Question: I have a form in my application that opens to allow a user to enter a time by either clicking on an up or down button for each digit (hour, minute, second) or directly entering the digits with a keyboard. Here is a capture of the form:

I am trying to code an event handler attached to the 'MouseDown' event that will delay for two seconds, then begin incrementing the digit up or down (depending on the button held down) until the the button is released.
If I haven't provided enough information, please let me know and I will try to elaborate.
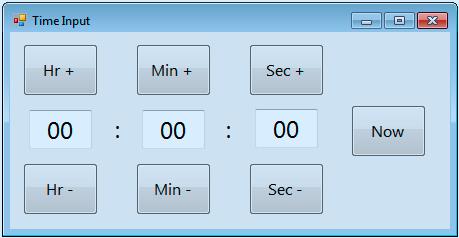
Answer: What you want to achieve is already built in to the DateTimePicker just change a few properties and the user clicks on the time portion to scroll through before using the updown buttons:
'''
Me.DateTimePicker1.Font = New System.Drawing.Font("Microsoft Sans Serif", 20.25!, System.Drawing.FontStyle.Regular, System.Drawing.GraphicsUnit.Point, CType(0, Byte))
Me.DateTimePicker1.Format = System.Windows.Forms.DateTimePickerFormat.Time
Me.DateTimePicker1.ShowUpDown = True
'''